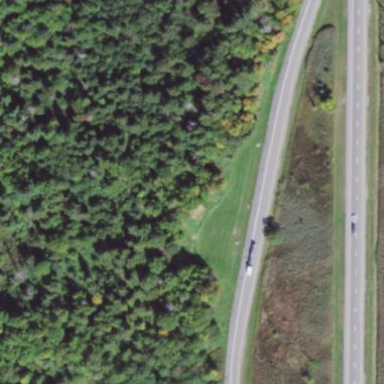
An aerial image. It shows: Rest area along the road.